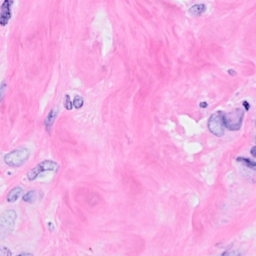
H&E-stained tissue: Breast